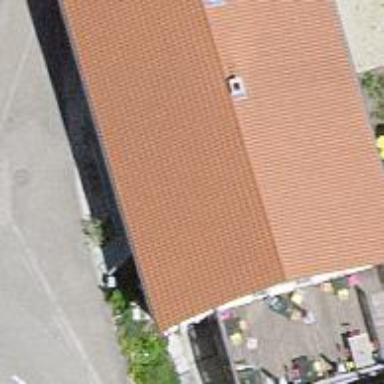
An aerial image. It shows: Restaurant.